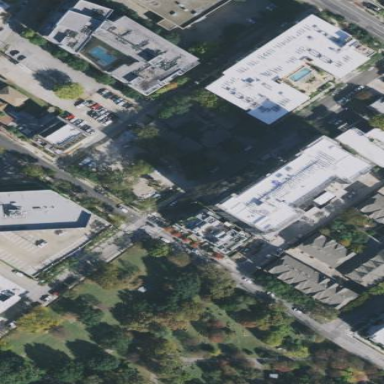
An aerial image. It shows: Residential area with apartments.